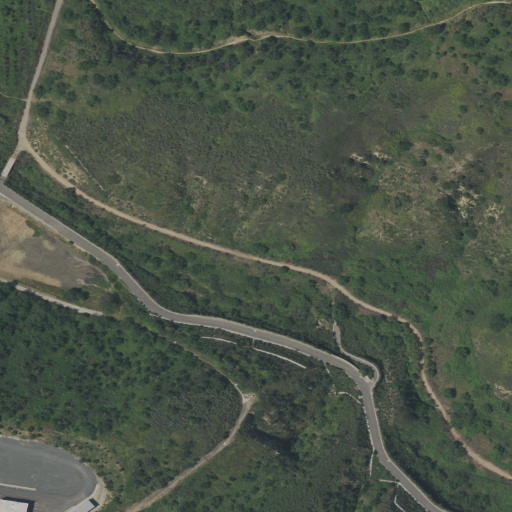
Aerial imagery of valley in California named Telegraph Canyon containing shrub, open development, low intensity development, high intensity development, medium intensity development, and grassland